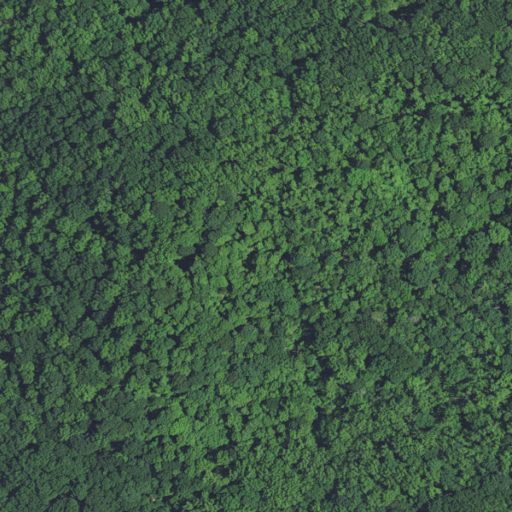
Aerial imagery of mountain in North Carolina named Mathis Mountain containing deciduous forest, grassland, and mixed forest